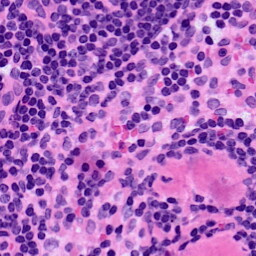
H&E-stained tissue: LymphNode